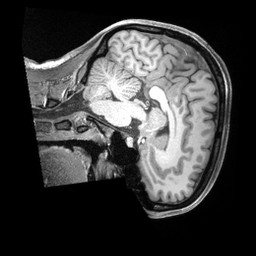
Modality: T1w
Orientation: sagittal
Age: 26
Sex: female
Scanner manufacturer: siemens
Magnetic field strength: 3 T
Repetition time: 2.4 s
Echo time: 0.00226 s